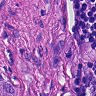
Metastatic tissue present: yes